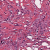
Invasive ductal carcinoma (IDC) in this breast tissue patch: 1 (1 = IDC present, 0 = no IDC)